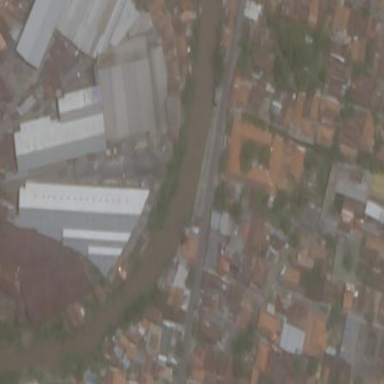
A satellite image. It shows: Industrial building.